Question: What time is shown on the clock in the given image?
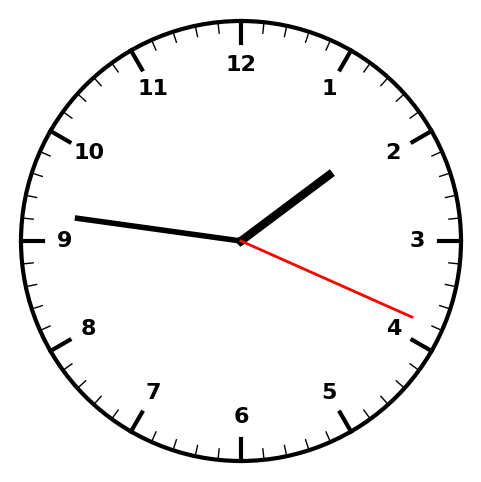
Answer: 01:46:19